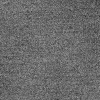
Atmospheric dust classification: dusty